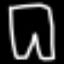
Label: pants